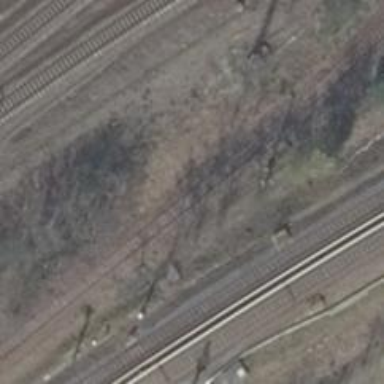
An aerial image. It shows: Disused railway with electrified contact line.